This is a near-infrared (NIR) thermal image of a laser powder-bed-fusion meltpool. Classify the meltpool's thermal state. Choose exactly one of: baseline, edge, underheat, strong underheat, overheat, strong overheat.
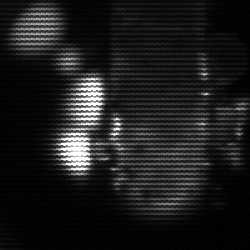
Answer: strong underheat